Question: How to make floating overlay widget, looks like facebook chat head in flutter??
-
i need help guys, What i do now?
-

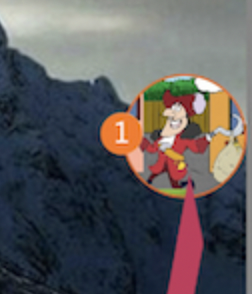
Answer: You can create a draggable chat button by checking below link. But it will be inside the application.
Inside app - <URL>
If you want to draw the draggable view outside the application, check <URL> plugin. Here, you need to do minor tweeks.
Apart from this, other approach is to write the code in native and access it to flutter via method channel
For native - <URL>